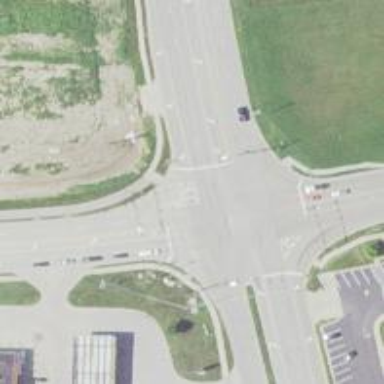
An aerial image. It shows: Marked path crossing.